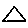
Label: triangle